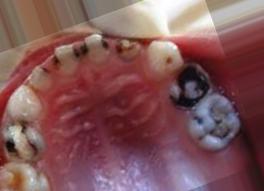
Condition: Caries